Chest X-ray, PA view. Patient: 79 years old, sex F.
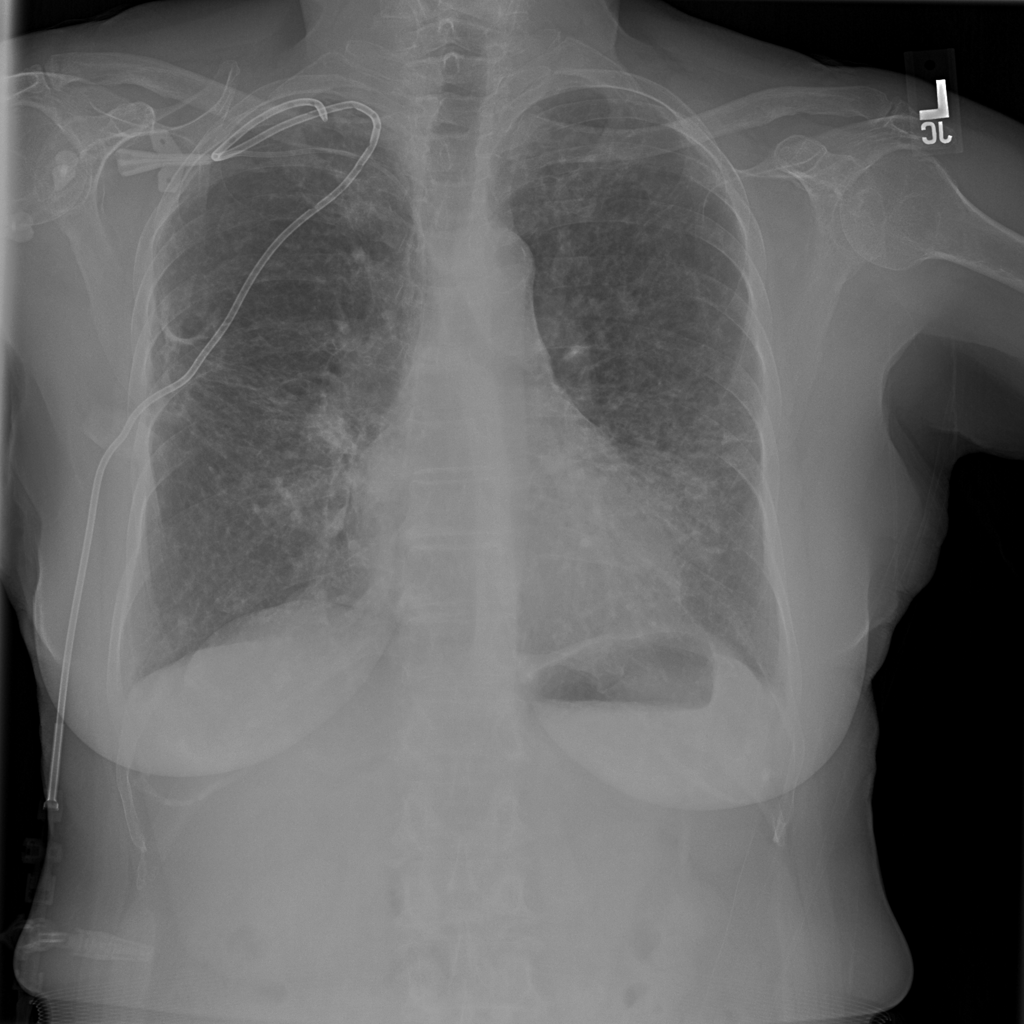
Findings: Pneumothorax